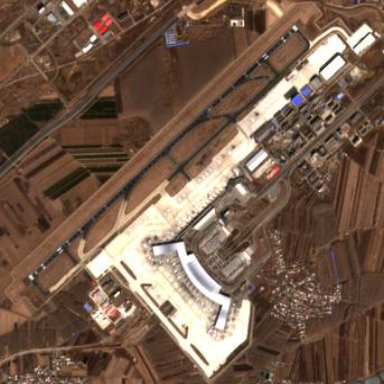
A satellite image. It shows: International aerodrome.